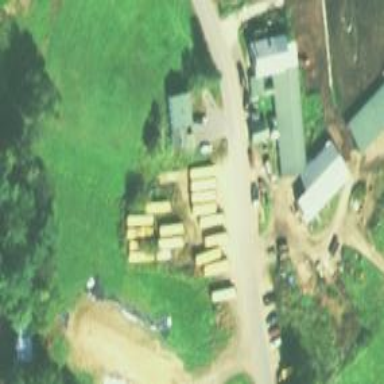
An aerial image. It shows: Depot used for school buses.